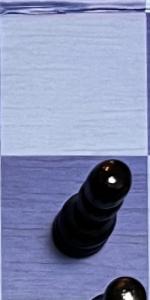
Label: Pawn_Black